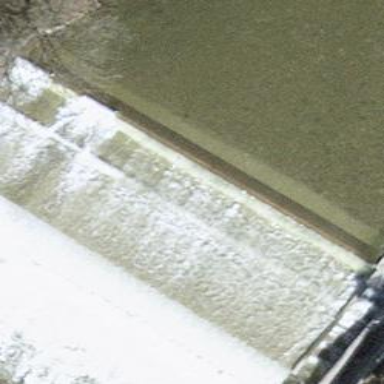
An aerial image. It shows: Weir in waterway.